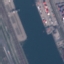
Land use / land cover class: River